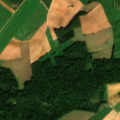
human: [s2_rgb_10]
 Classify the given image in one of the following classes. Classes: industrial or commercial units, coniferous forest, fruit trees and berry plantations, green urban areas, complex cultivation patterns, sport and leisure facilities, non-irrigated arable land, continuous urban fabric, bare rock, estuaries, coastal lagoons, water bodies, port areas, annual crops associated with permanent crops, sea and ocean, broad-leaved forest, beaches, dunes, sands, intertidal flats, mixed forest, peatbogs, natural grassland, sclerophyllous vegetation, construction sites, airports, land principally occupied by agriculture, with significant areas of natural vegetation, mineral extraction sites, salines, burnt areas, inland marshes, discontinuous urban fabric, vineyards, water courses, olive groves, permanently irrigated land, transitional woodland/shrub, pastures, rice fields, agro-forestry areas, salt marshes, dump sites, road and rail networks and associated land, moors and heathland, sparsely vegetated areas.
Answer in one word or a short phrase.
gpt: non-irrigated arable land, pastures, complex cultivation patterns, broad-leaved forest